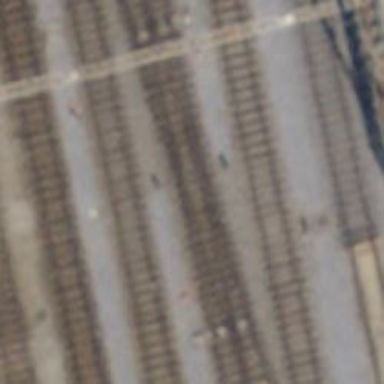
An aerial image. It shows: Railway switch.